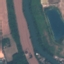
Label: River